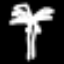
Label: palm tree